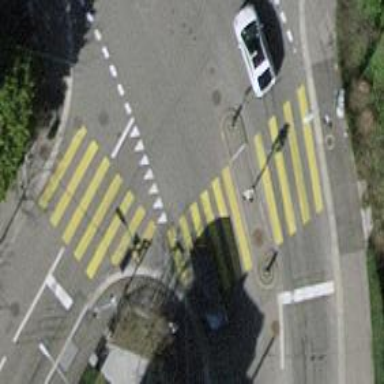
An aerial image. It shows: Road with traffic signals and zebra crossing with traffic signals.